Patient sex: F
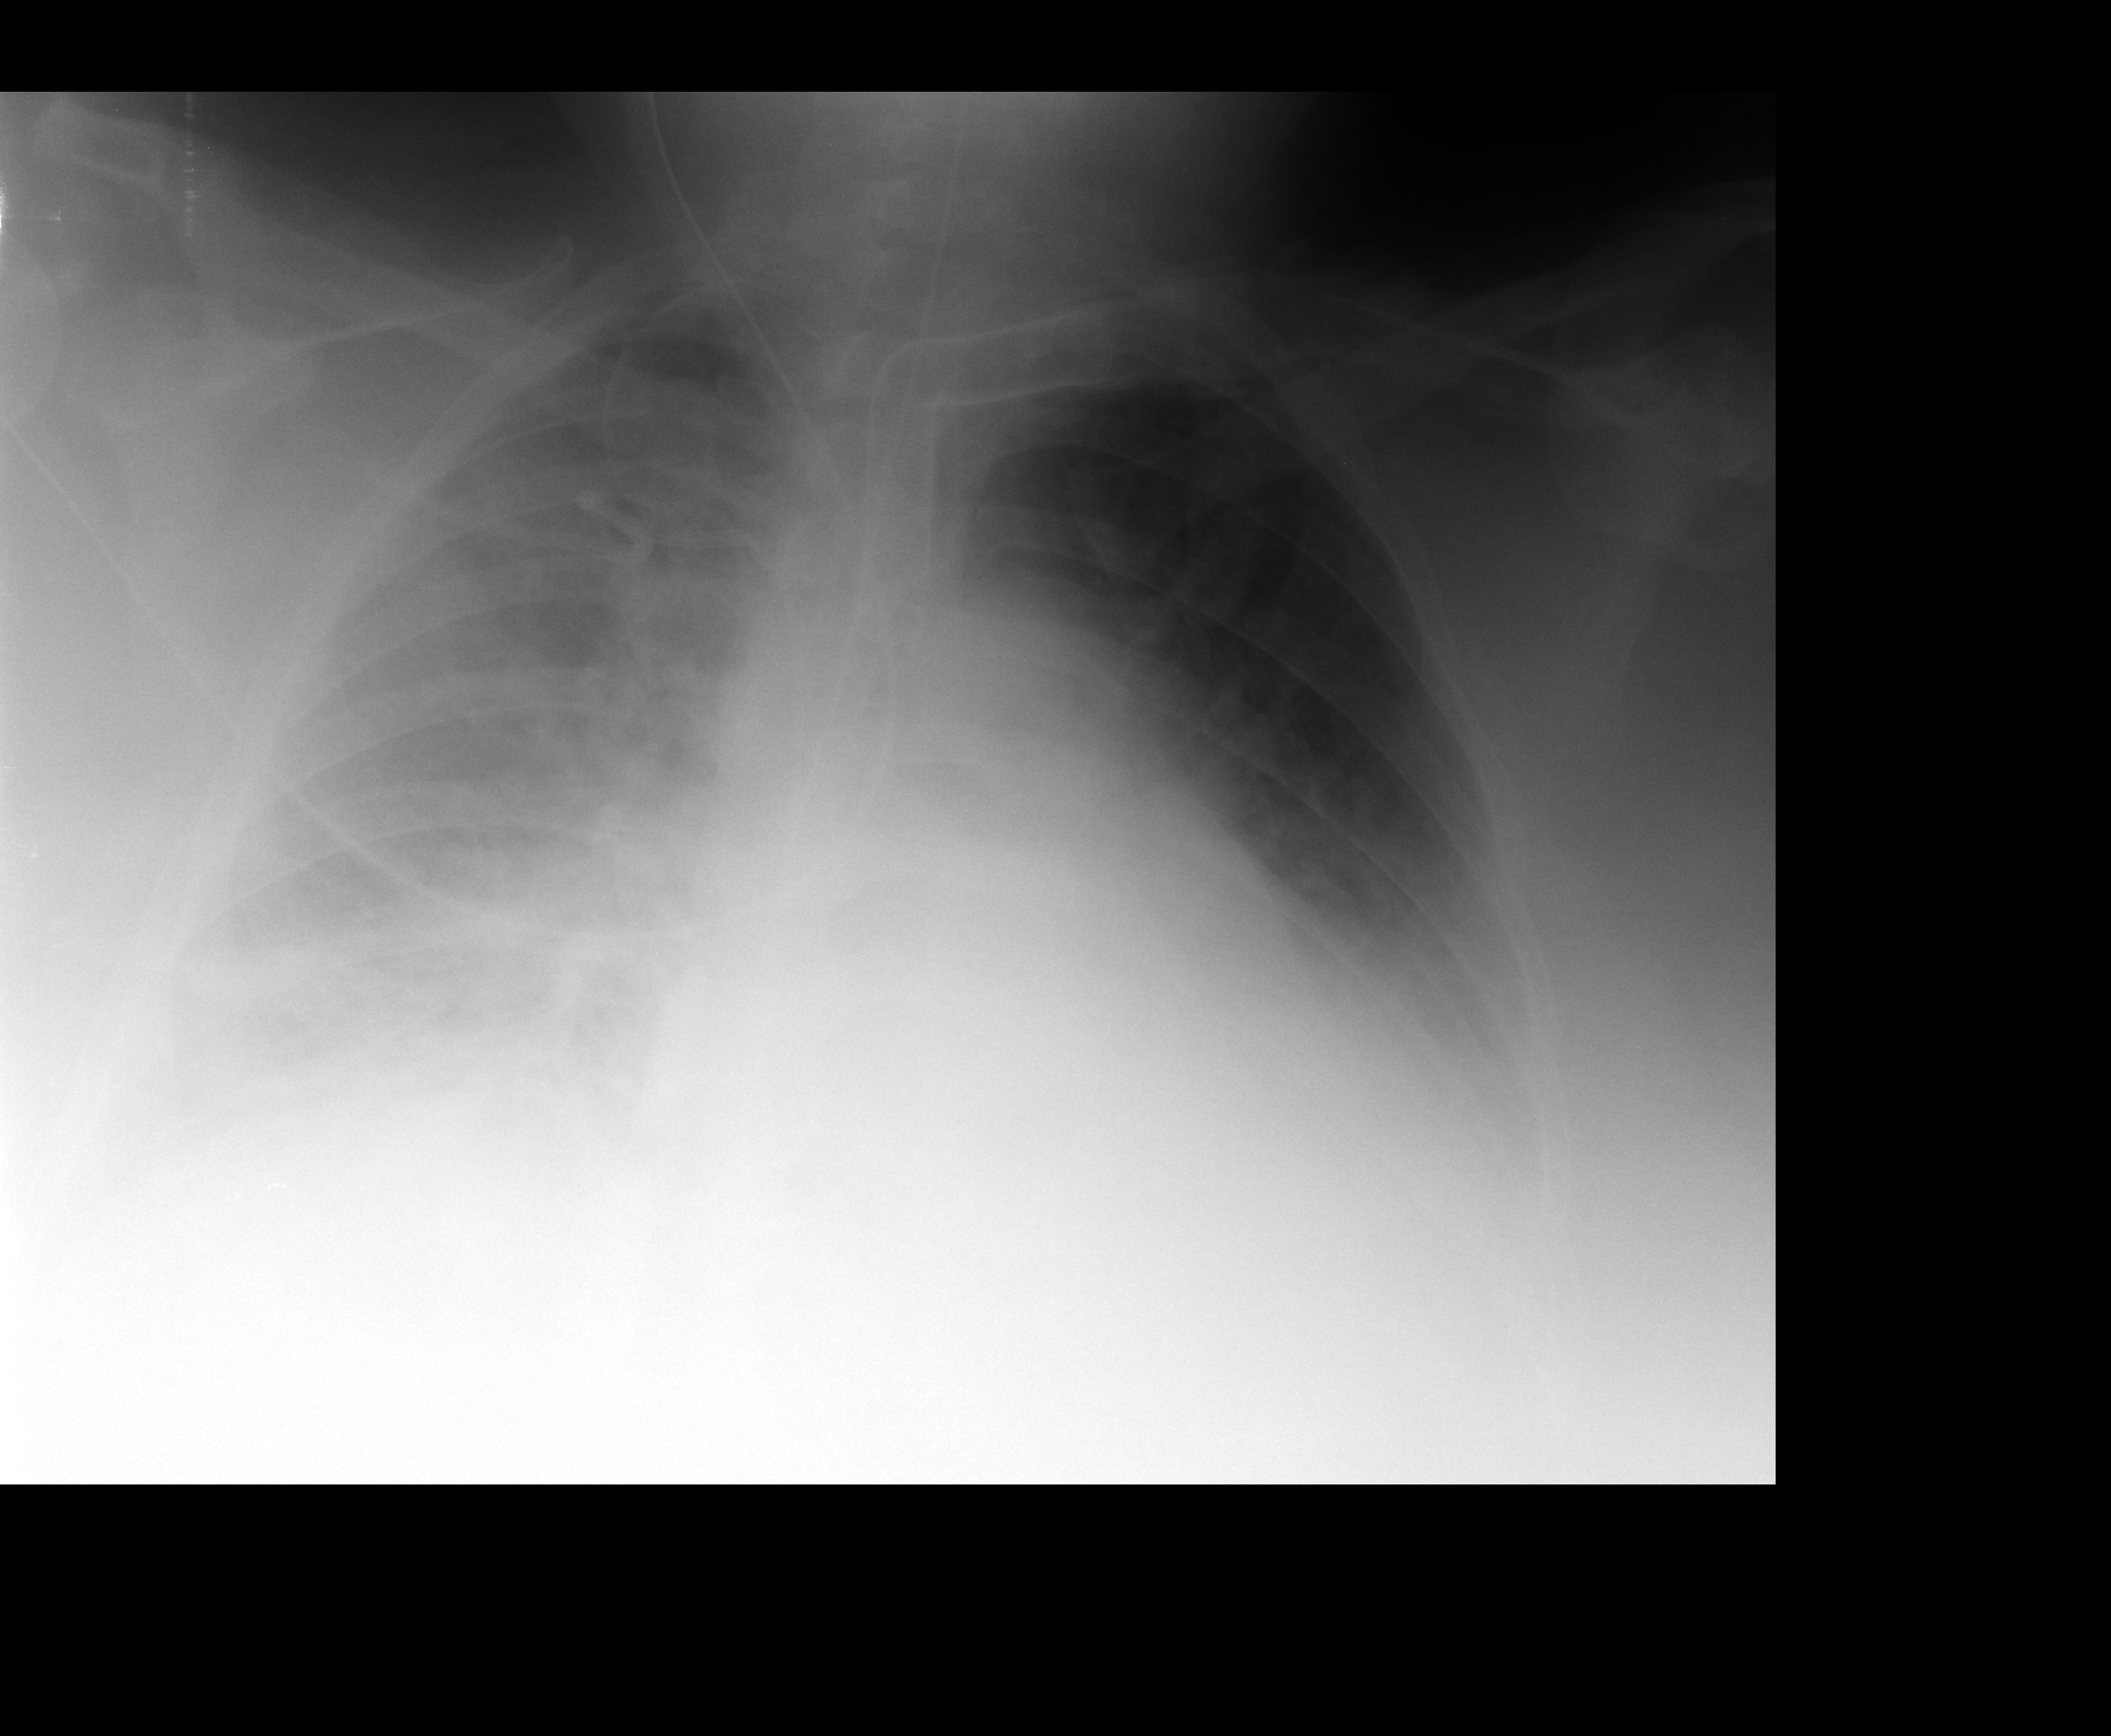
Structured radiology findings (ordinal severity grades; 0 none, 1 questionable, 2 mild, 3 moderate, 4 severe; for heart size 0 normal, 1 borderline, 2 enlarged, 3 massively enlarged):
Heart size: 2
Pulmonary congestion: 2
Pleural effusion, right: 3
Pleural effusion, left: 2
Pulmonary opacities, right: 2
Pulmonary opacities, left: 1
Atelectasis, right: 3
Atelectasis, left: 2